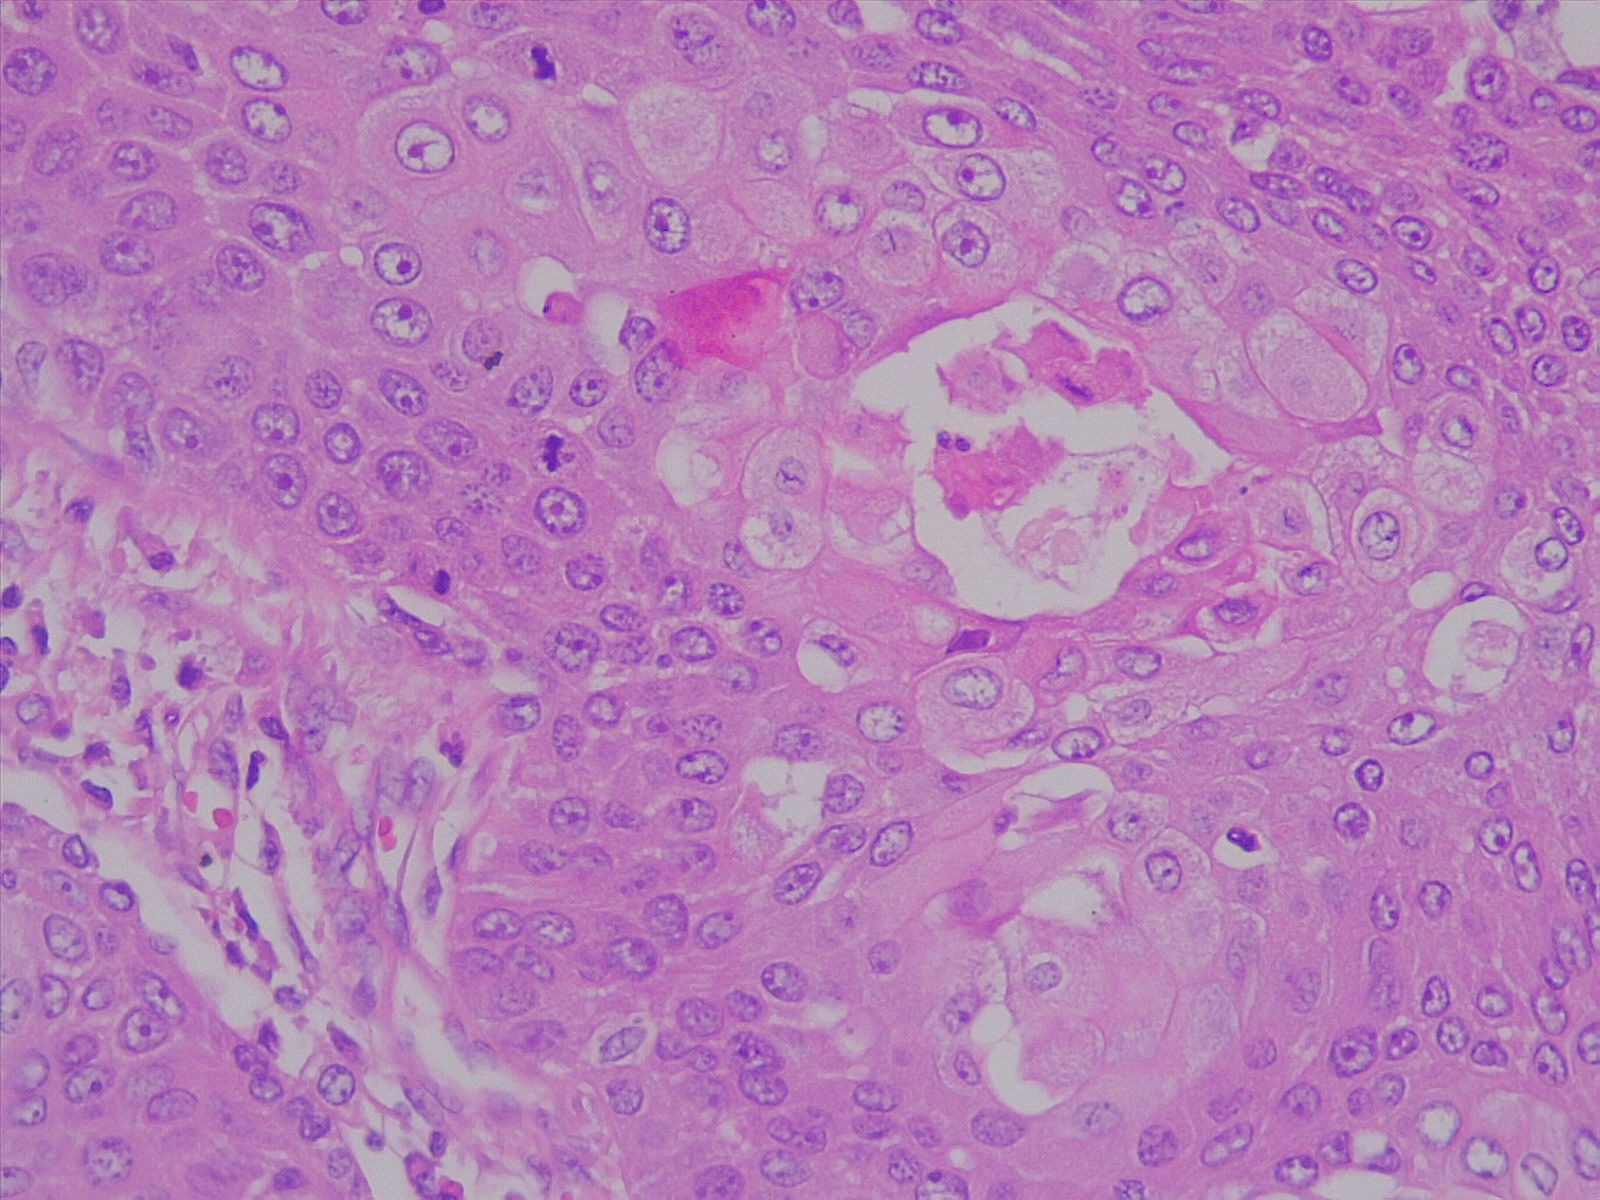
Label: lung squamous cell carcinoma, well differentiated